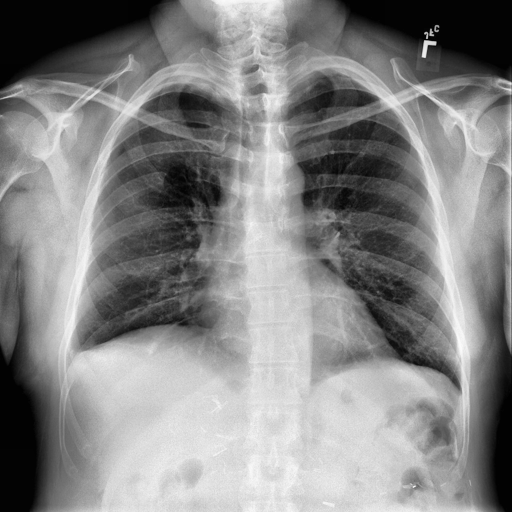
Finding: NORMAL